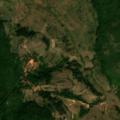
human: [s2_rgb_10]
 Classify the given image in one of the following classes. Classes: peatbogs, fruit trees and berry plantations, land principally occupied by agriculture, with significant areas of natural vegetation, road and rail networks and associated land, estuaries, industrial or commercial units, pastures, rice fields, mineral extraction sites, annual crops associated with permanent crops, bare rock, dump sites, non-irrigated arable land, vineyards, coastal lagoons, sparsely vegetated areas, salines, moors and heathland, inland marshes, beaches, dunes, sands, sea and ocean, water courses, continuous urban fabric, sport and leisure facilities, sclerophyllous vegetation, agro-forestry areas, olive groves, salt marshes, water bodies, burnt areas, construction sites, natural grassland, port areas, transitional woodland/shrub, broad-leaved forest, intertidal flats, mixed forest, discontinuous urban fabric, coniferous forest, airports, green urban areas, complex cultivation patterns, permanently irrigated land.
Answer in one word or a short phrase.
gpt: pastures, land principally occupied by agriculture, with significant areas of natural vegetation, broad-leaved forest, transitional woodland/shrub